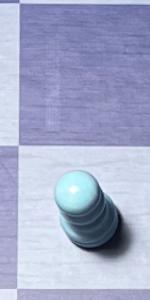
Label: Pawn_White